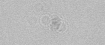
Label: camera_spot